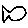
Label: fish